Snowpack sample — Snodgrass Mountain, Crested Butte, Colorado (2/4/25, 12:06 PM MST)
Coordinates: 38.923, -106.968
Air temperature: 35 °F
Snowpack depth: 80 cm
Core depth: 80 cm
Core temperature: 32 °F
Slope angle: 14°, slope face: 78°
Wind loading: low
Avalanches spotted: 0
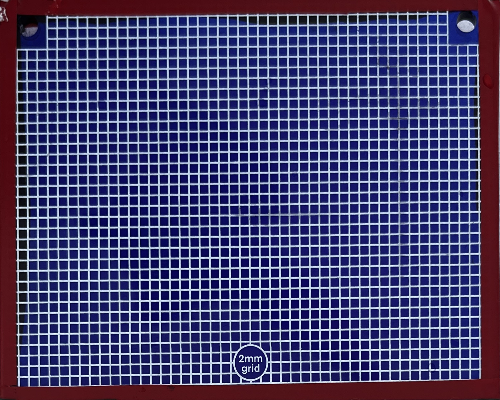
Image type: profile
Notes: No avalanches nearby, unusually warm weather for the last month reported by residents, Collected 25 yards from treeline